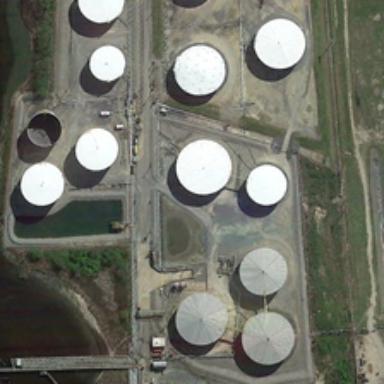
This is a sewage disposal work .